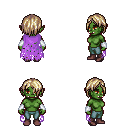
a pixel art fantasy rpg character, female body template, orc, green skin, maroon tattered cape, teal pants, white blonde bangs hairstyle, white cloth bracers, maroon shoes, four views (front, back, left, right), 2x2 character sprite sheet, small pixel art, hard edges, no anti-aliasing